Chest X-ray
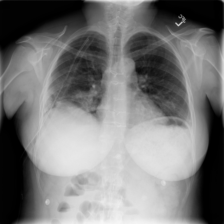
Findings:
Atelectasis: positive
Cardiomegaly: negative
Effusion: negative
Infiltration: positive
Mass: negative
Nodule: negative
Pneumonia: negative
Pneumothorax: positive
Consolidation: negative
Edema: negative
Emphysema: negative
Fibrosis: negative
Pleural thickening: negative
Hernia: negative